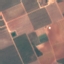
Land use / land cover: PermanentCrop